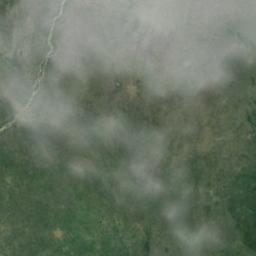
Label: cloud